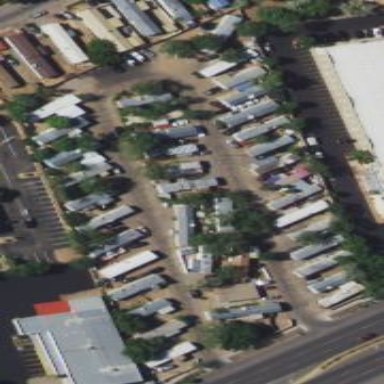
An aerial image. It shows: Residential area designated as trailer park.